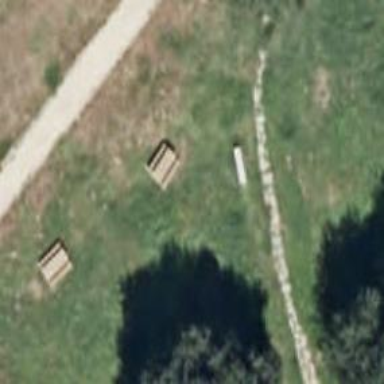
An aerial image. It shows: Picnic table located in leisure land area.